Question: Ive been given a class file from another group of SFDC developers that work in a separate instance that generates a SOAP based WSDL. I have imported that class file and generated the WSDL in our instance. The webservice is very basic, it just returns a set of values (in XML of course) and doesn't require any arguments to retrieve those values.
Just to test that the WSDL is working Ive downloaded the WSDL from our instance to my local PC and put it into SOAPUI and successfully returned the set of values.
NOW ONTO THE ISSUE - CONSUMING VIA THE URL
Im using Coldfusion's CFHTTP, so I have two CFHTTP calls, the first is to the login of our instance which returns a valid session ID. This session ID is used in my second call which is below:
'''
<!--- token from from first cfhttp --->
<cfset variables.access_token_node = xmlSearch(XMLContent, "//*[name()='sessionId']") />
<cfset variables.access_token = variables.access_token_node[1].xmlText>
<cfset variables.wsdl_url2 = "https://cs12.salesforce.com/services/wsdl/class/WS_FAKE_WSDL">
<cfset packet = CreateObject("java", "java.lang.StringBuffer") />
<cfset packet.append('<soapenv:Envelope xmlns:soapenv="http://schemas.xmlsoap.org/soap/envelope/" xmlns:ws="http://soap.sforce.com/schemas/class/WS_FAKE_WSDL">') />
<cfset packet.append('<soapenv:Header>') />
<cfset packet.append('<ws:SessionHeader>') />
<cfset packet.append('<ws:sessionId>#variables.access_token#</ws:sessionId>') />
<cfset packet.append('</ws:SessionHeader>') />
<cfset packet.append('</soapenv:Header>') />
<cfset packet.append('<soapenv:Body>') />
<cfset packet.append('<ws:DescribesObjectFields/>') />
<cfset packet.append('</soapenv:Body>') />
<cfset packet.append('</soapenv:Envelope>') />
<cfhttp method="post" url="#variables.wsdl_url2#" result="findResponse2">
<cfhttpparam type="HEADER" name="Accept" value="application/soap+xml, application/xml, multipart/related, text/*">
<cfhttpparam type="HEADER" name="ACCEPT-ENCODING" value="application/soap+xml">
<cfhttpparam type="HEADER" name="CONNECTION" value="Keep-Alive">
<cfhttpparam type="HEADER" name="SOAPAction" value="dummy">
<cfhttpparam type="HEADER" name="Content-Type" value="text/xml; charset=utf-8">
<cfhttpparam type="HEADER" name="Must-Understand" value="1">
<cfhttpparam type="Header" name="Content-Length" value="#len(trim(packet.ToString()))#">
<cfhttpparam type="body" value="#packet.ToString()#" encoded="yes">
</cfhttp>
'''
Below is what I am receiving from the WSDL..that code just takes me back to the login screen. With a Session ID I would assume I wouldn't need to log back in, correct?

All advice is appreciated.
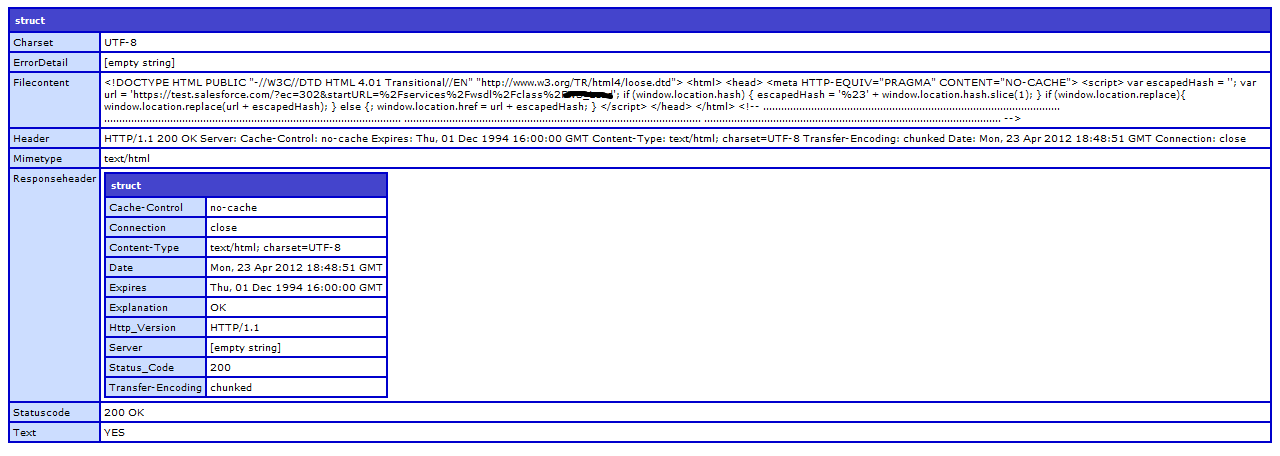
Answer: You appear to be sending your APi call to the URL of the WSDL file, this is not the correct URL, you should be sending it to the service address that's detailed within the WSDL file, see the 'soap:address' element in the 'service' element at the bottom of the WSDL.